【题型】选择题　【知识点】平面几何　【难度】easy
如图，$AB$是圆$O$的直径，$CD$是圆$O$的弦，$\angle ABD=52^\circ$，则$\angle BCD$的度数为（\quad）

\noindent A. $30^\circ$ \hspace{2em} B. $38^\circ$ \hspace{2em} C. $48^\circ$ \hspace{2em} D. $52^\circ$
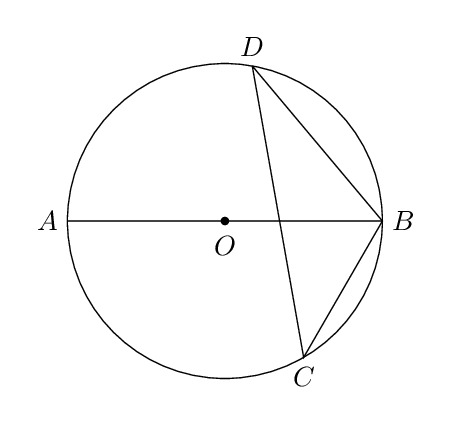
【解答】
\noindent \textbf{【答案】B}

\vspace{1em}
\noindent \textbf{【分析】}本题考查了圆周角，掌握直径所对的圆周角为直角是解题的关键．
连接$AD$，根据$AB$是直径，得到$\angle ADB=90^\circ$，结合$\angle ABD=52^\circ$，得到$\angle A=38^\circ$，根据同弧所对的圆周角相等，得到$\angle BCD=\angle A=38^\circ$．

\vspace{1em}
\noindent \textbf{【详解】}解：连接$AD$，

\noindent $\because AB$是圆$O$的直径，
\[
\therefore \angle ADB=90^\circ,
\]
$\because \angle ABD=52^\circ$,
\[
\therefore \angle A=180^\circ-\angle ADB-\angle ABD=180^\circ-90^\circ-52^\circ=38^\circ,
\]
\[
\therefore \angle BCD=\angle A=38^\circ.
\]
故选：B．
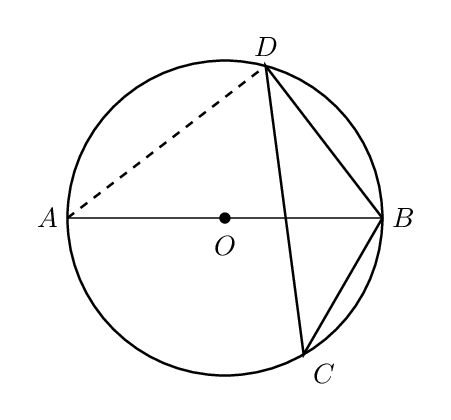